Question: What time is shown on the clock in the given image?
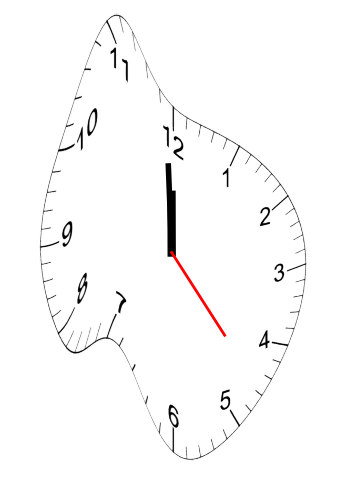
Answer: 11:59:23